Question: I'm having a hard time representing the following situation in the database:
I have an auto-incremented primary key called 'UserID' that represents one user account. I've been thinking of making a 'BelongsToUserID' column to represent each user's form field to look like:

I can't do this because each row can only be occupied by 'UserID' row.
Any thoughts on how to achieve this?
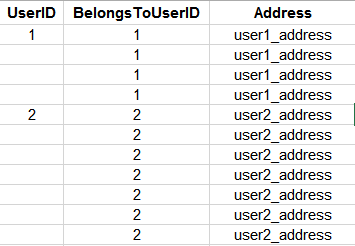
Answer: You want a separate table holding the addresses. Perhaps something like:
| id(primary key) | type(enum home/work/etc.) | userID | address |